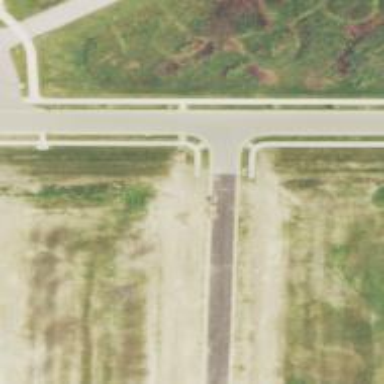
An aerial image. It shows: Unmarked crossing on the road.